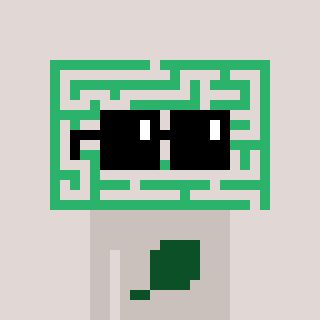
a pixel art character with square black sunglasses, a maze-shaped head and a foggrey-colored body on a warm background